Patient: sex M, age 26
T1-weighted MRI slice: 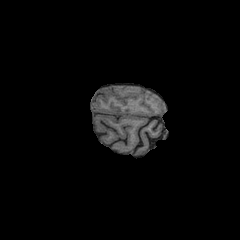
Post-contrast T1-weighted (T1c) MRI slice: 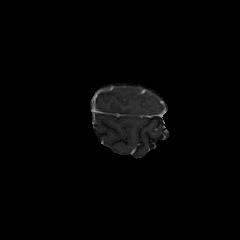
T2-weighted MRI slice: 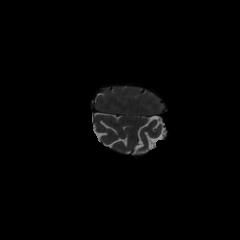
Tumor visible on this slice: no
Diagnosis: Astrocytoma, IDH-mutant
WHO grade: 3